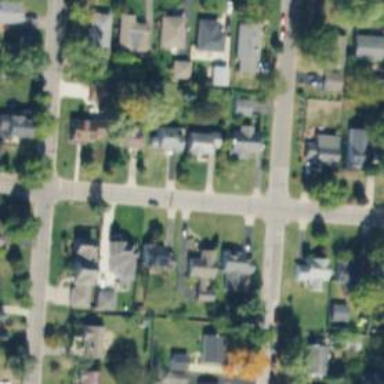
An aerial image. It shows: Residential driveway serving as service road.